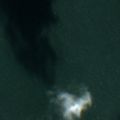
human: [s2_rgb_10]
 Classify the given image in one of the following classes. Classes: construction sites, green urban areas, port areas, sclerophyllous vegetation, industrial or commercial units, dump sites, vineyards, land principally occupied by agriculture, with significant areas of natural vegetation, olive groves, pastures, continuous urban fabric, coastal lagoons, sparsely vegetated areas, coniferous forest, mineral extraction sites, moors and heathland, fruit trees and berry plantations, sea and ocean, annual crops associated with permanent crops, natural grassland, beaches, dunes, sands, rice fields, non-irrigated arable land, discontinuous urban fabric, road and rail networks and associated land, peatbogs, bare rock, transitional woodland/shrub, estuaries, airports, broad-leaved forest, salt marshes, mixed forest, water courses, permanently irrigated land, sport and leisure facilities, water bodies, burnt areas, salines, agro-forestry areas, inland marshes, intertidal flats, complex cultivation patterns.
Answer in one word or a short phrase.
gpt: sea and ocean